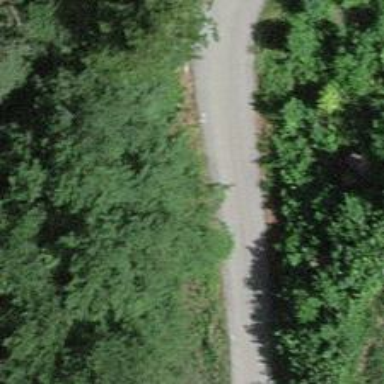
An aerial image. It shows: Well-maintained track road with grade 1 tracktype.